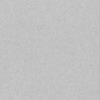
Label: dusty